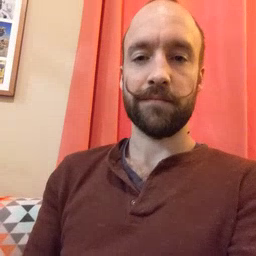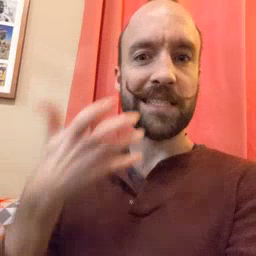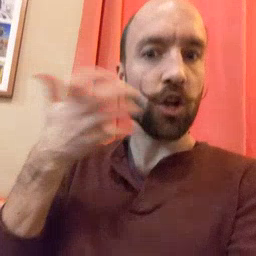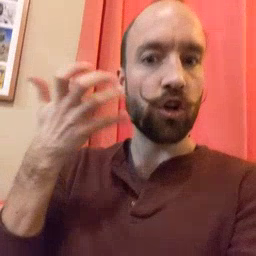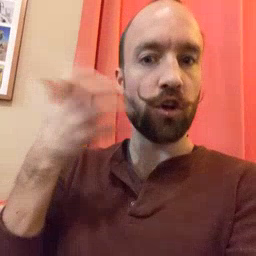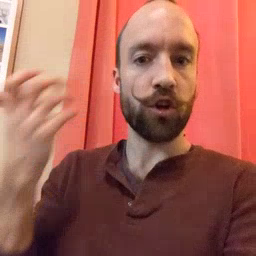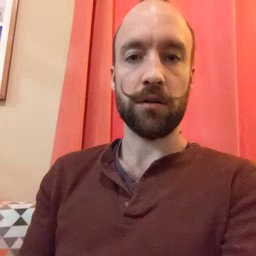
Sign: tiger